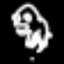
Label: frog